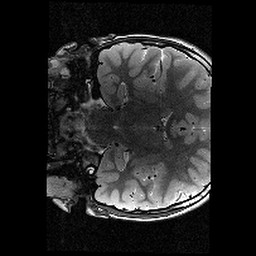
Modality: T2w
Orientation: coronal
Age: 9
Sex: female
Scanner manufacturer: siemens
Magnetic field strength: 3 T
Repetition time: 9.23 s
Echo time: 0.067 s